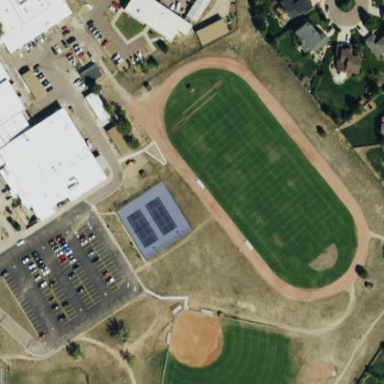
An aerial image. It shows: American football pitch.